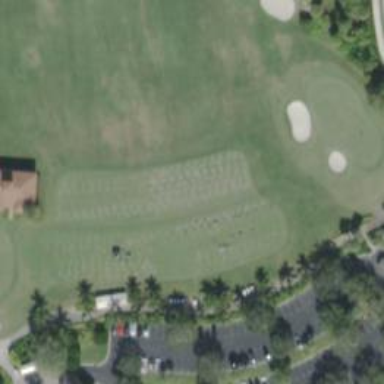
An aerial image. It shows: Grassy area designated as golf tee.